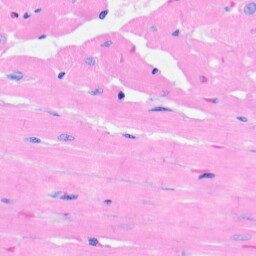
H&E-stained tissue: Heart